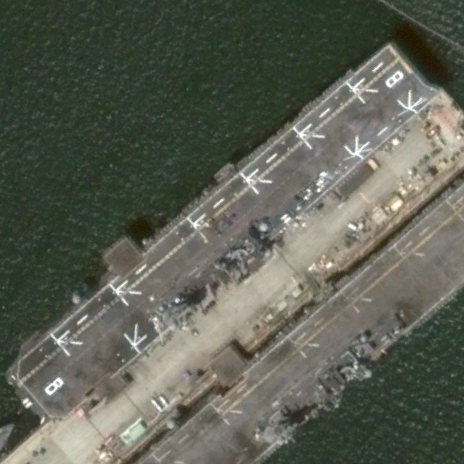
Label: assault